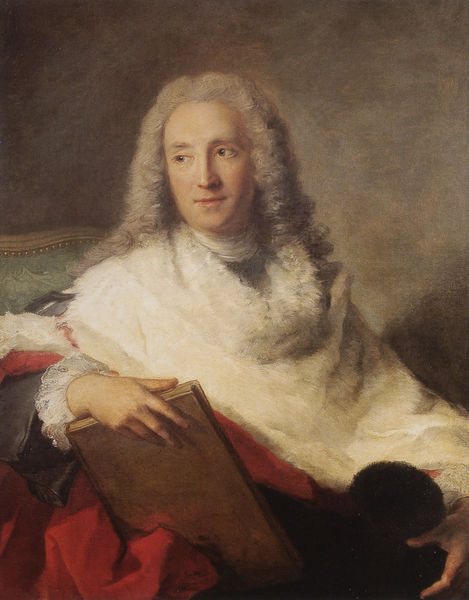
Titel: Guillaume-Joseph de L'Épine
Künstler: Jean-Marc Nattier
Standort: Paris
Institution: Faculté de Médecine
Schlagwörter: gemälde, hand, kopf, mann, schatten, umhang, weiß, grün, sitzen, braun, finger, frisur, geste, grau, haar, hintergrund, holz, hut, licht, mund, nase, profil, schwarz, stirn, stuhl, blick, rot, schal, tuch, alt, hemd, jung, wand, arm, augen, barock, falten, gesicht, hermelin, kragen, pelz, spitze, ärmel, bildnis, herr, hände, portrait, porträt, rückenlehne, gewand, haare, halbfigur, mantel, sessel, sitzend, adel, decke, spitzen, locke, locken, rokoko, rosa, fell, perücke, lächeln, wangen, papier, sofa, lehne, ausdruck, tafel, dichter, halstuch, stuhllehne, robe, rüschen, geneigt, lachen, buch, diwan, künstler, selbstbildnis, manschette, manschetten, herrscher, selbstportät, buchrücken, herrschaftlich, versonnen, repräsentation, halsbinde, sesse, mappe, gelehrter, macht, spitzenmanschette, spitzenmanschetten, gesichtszüge, plaid, asymmetrie, ornat, würde, perrücke, allongeperücke, nachricht, rotes gewand, langhaar, latour